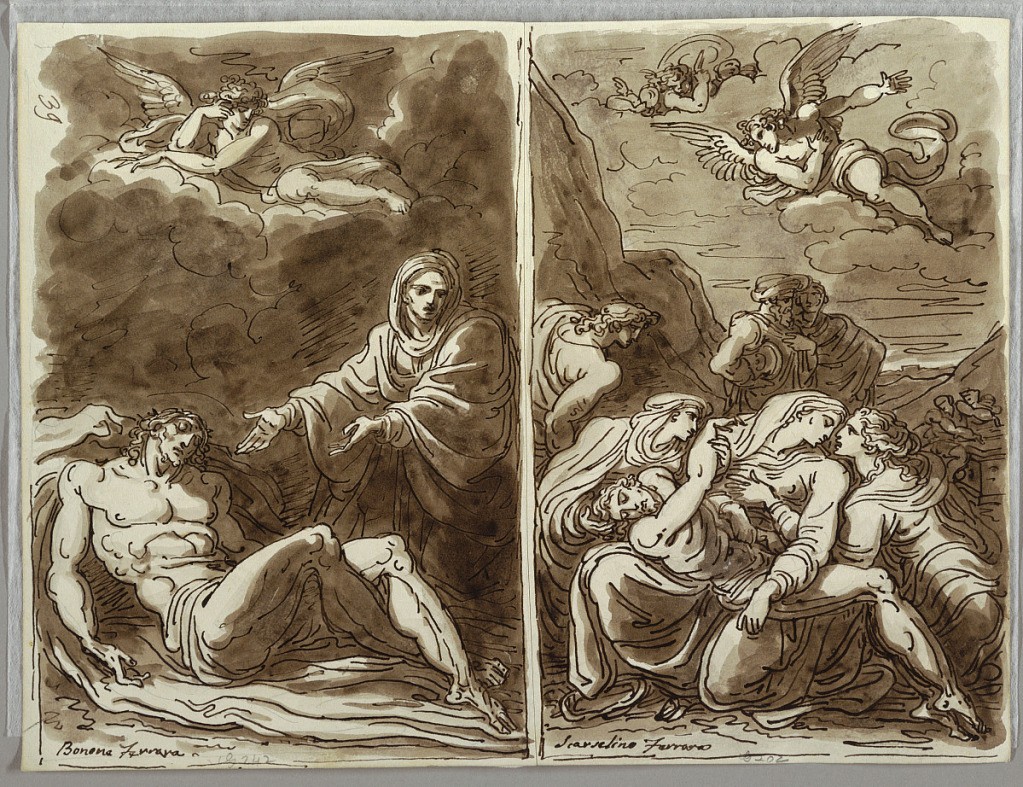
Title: Lamentation over the Body
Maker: Felice Giani, Italian, 1758–1823
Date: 1821–22
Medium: Pen and brown ink, brush and brown wash, over traces of black chalk on white heavy wove paper
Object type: Sketchbook folio
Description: Left drawing of body of Christ reclining at lower left; Virgin, faces front with arms outstretched towards Christ. Angel atop clouds above. Right drawing of body of Christ resting in lap of Virgin; two Marys lean towards her from left and right. St. John behind her at left. Two male figures, one with turban at middleground. Two angels on clouds above.